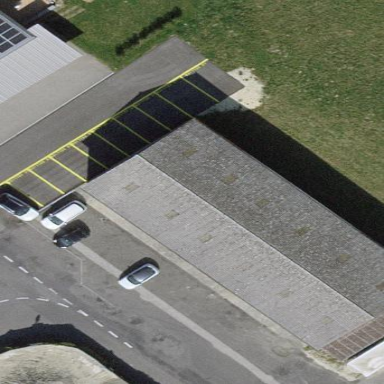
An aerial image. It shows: Warehouse.